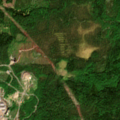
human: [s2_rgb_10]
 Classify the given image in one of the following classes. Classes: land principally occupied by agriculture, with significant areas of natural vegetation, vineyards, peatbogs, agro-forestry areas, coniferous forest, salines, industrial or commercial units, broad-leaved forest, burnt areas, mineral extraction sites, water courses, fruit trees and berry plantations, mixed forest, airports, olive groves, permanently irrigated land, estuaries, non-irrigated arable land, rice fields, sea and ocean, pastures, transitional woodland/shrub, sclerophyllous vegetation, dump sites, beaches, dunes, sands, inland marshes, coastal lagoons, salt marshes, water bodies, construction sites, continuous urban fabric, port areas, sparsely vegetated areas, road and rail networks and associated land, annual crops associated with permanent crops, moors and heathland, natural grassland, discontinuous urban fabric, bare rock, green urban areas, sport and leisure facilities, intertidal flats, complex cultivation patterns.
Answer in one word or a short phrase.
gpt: mineral extraction sites, coniferous forest, mixed forest